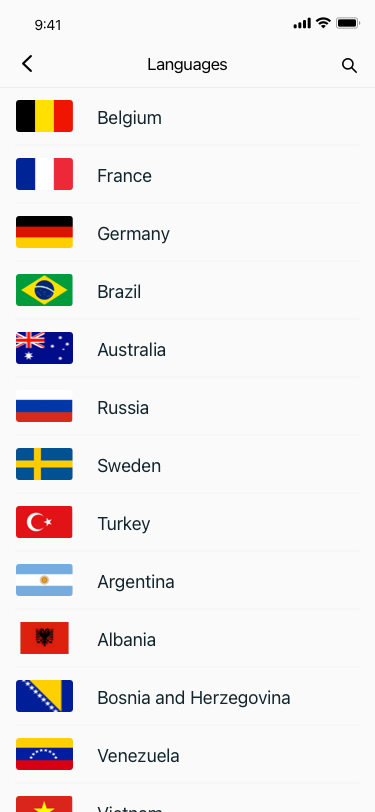
Text in this UI design:
Languages
Belgium
France
Germany
Brazil
Australia
Russia
Sweden
Turkey
Argentina
Albania
Bosnia and Herzegovina
Venezuela
Vietnam